Question:
The code seems to be fine but it's giving this error. It says TypeError: Cannot read property 'length' of null in React Project. I have posted the code below. I am using React Js to build this.
Help, please.
'''
import React, {useEffect} from 'react'
import { Link } from 'react-router-dom'
import { useDispatch, useSelector } from 'react-redux'
import { Row, Col, ListGroup, Image, Form, Button, Card } from 'react-bootstrap'
import Message from '../components/Message'
import { addToCart } from '../actions/cartActions'
function CartScreen({ match, location, history }) {
const productId = match.params.id
const qty = location.search ? Number(location.search.split('=')[1]) : 1
const dispatch = useDispatch()
const cart = useSelector(state => state.cart)
const { cartItems } = cart
useEffect(() => {
if (productId){
dispatch(addToCart(productId, qty))
}
}, [dispatch, productId, qty])
return (
<Row>
<Col md={8}>
<h1>Shopping Cart</h1>
{cartItems.length === 0 ? (
<Message variant='info'>
Your cart is empty <Link to='/'>Go Back</Link>
</Message>
) : (
<ListGroup variant='flush'>
</ListGroup>
)}
</Col>
</Row>
)
}
export default CartScreen
'''
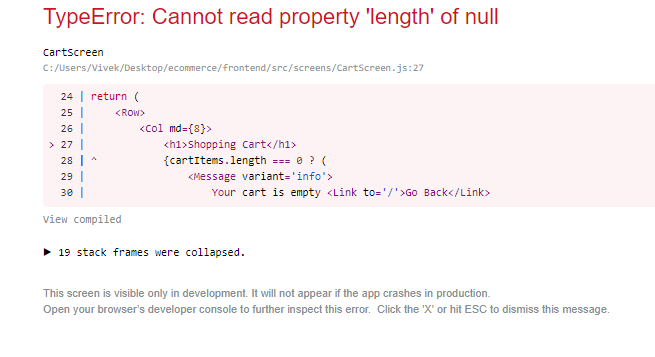
Answer: Like the error say, it's just because your cartItems is 'null'.
The variable can be null and defined 1 seconde after, but when the variable is null you have this error so you never see the variable with no null value.
Here is three way to fix your probleme.
1)
'''
{cartItems?.length === 0 ? ( // add a ?. to check if variable is null
<Message variant='info'>
Your cart is empty <Link to='/'>Go Back</Link>
</Message>
) : (
<ListGroup variant='flush'>
</ListGroup>
)}
'''
1.
'''
{cartItems && cartItems.length === 0 ? ( // you check if the var is defined before check the length
<Message variant='info'>
Your cart is empty <Link to='/'>Go Back</Link>
</Message>
) : (
<ListGroup variant='flush'>
</ListGroup>
)}
'''
1.
'''
function CartScreen({ match, location, history }) {
// ...
// add a conditional render
if (!cartItems) return <p>Loading...</p>
return (
<Row>
<Col md={8}>
<h1>Shopping Cart</h1>
{cartItems.length === 0 ? (
<Message variant='info'>
Your cart is empty <Link to='/'>Go Back</Link>
</Message>
) : (
<ListGroup variant='flush'>
</ListGroup>
)}
</Col>
</Row>
)
}
'''